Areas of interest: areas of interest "Wuhan Rural Commercial Bank Caidian Branch Business Office Love Rest Stop (Trade Union Rest Stop)"
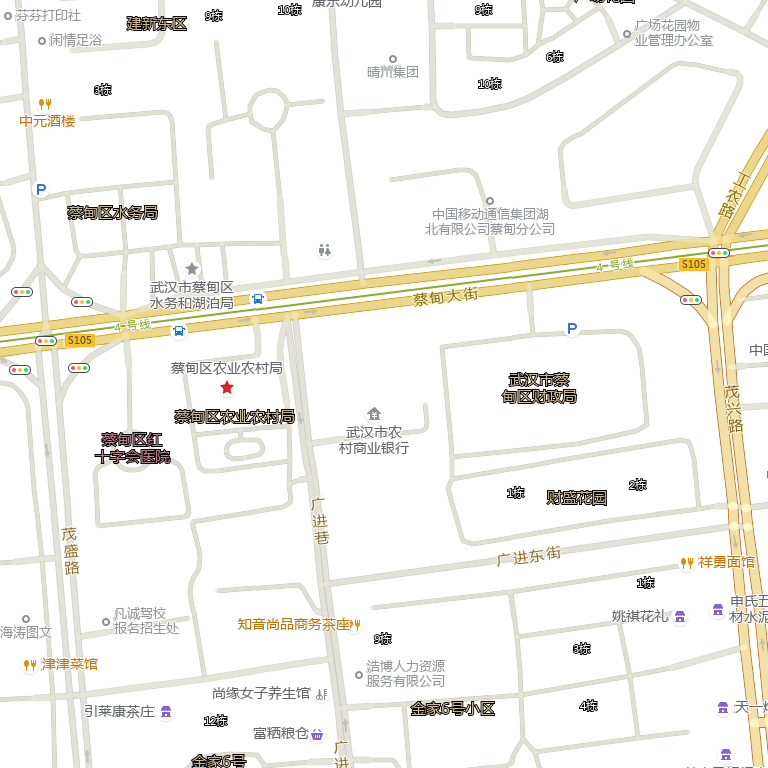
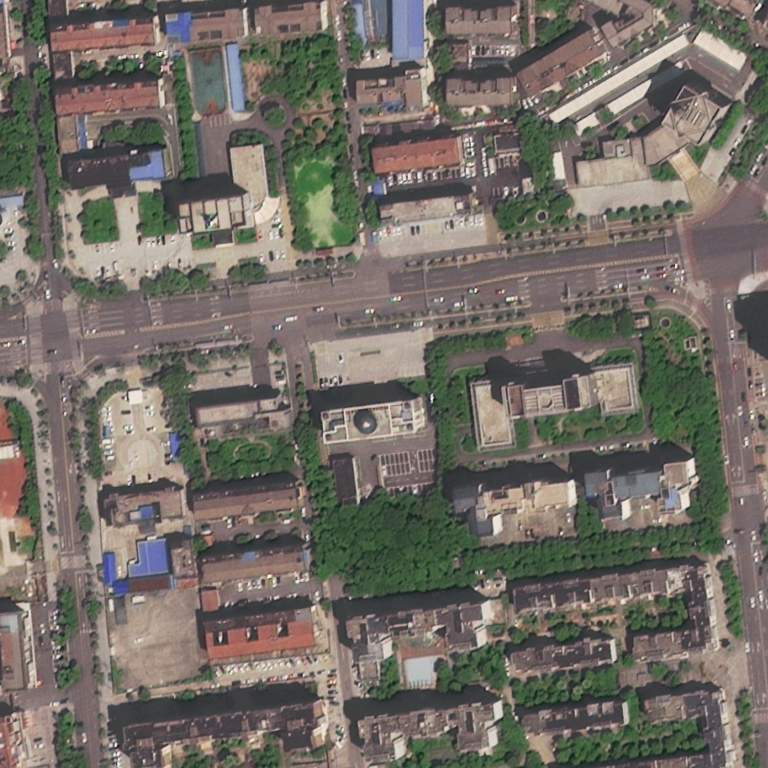